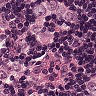
Metastatic tissue present: yes